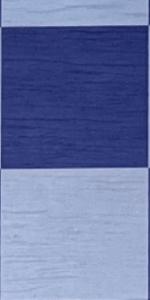
Label: Empty